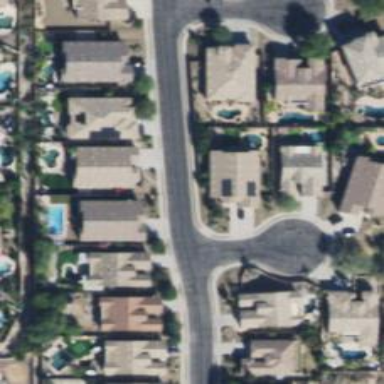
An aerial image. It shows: Residential road with separate sidewalk.